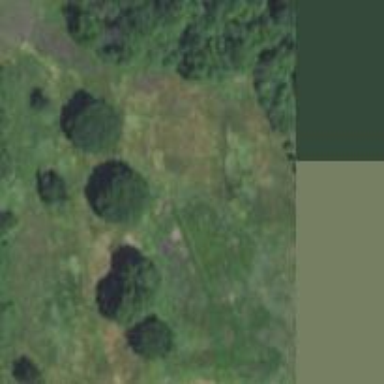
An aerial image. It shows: Disc golf hole.